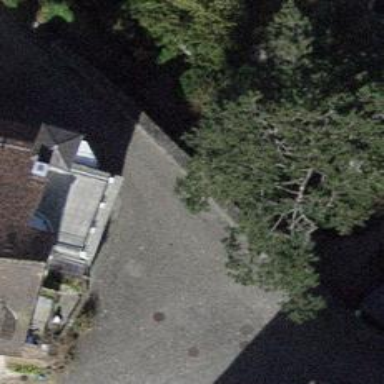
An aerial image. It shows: Living street with sett surface.